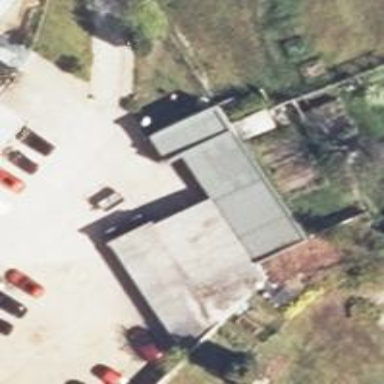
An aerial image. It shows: Flat roof building with grey roof.